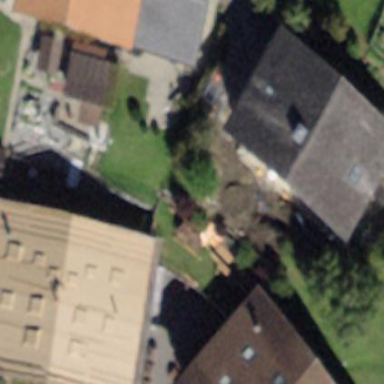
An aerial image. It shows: Garage.